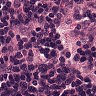
Metastatic tissue present: no